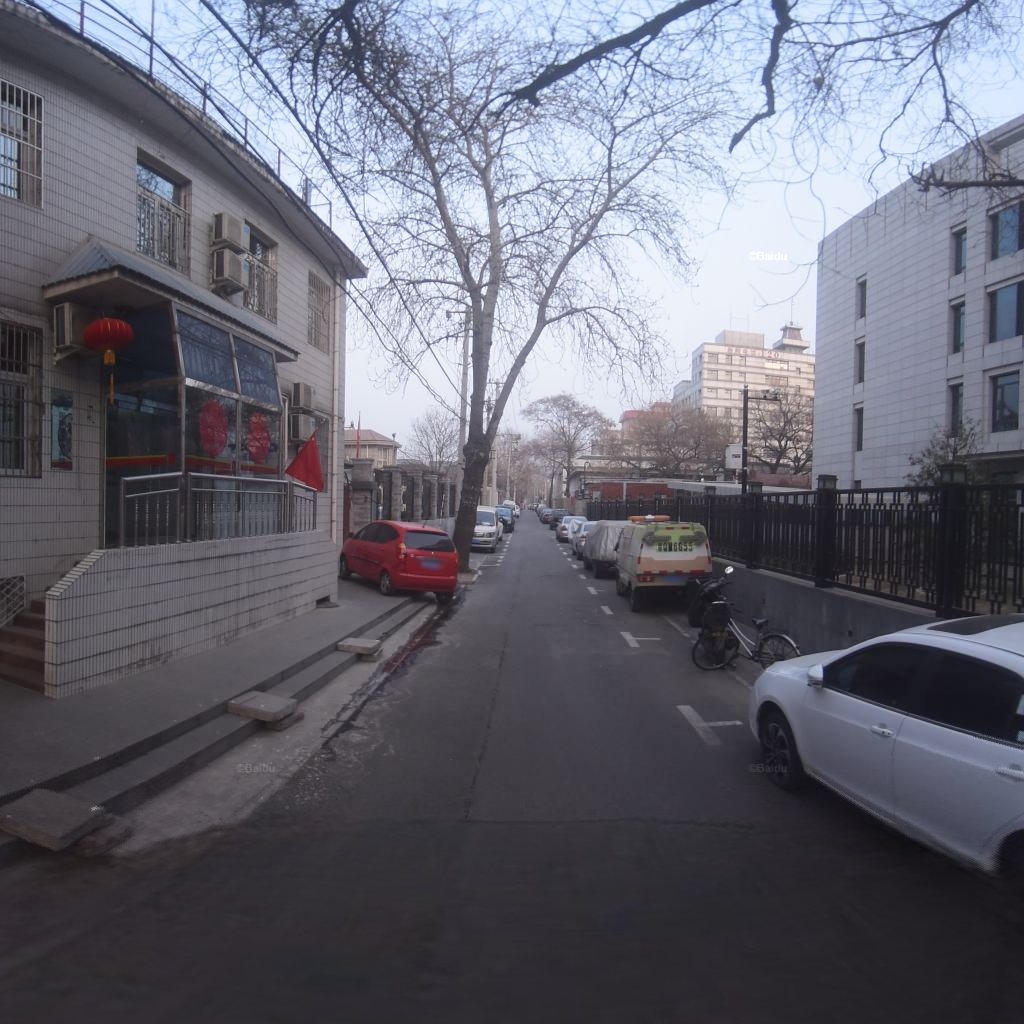
Region: Xicheng
Road damage annotations: longitudinal crack